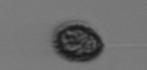
Label: Pseudochattonella_farcimen